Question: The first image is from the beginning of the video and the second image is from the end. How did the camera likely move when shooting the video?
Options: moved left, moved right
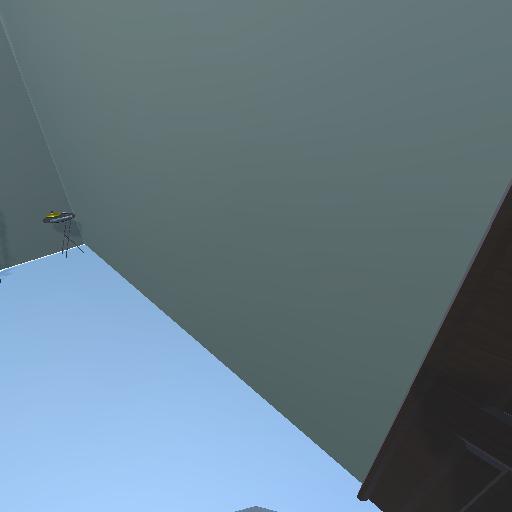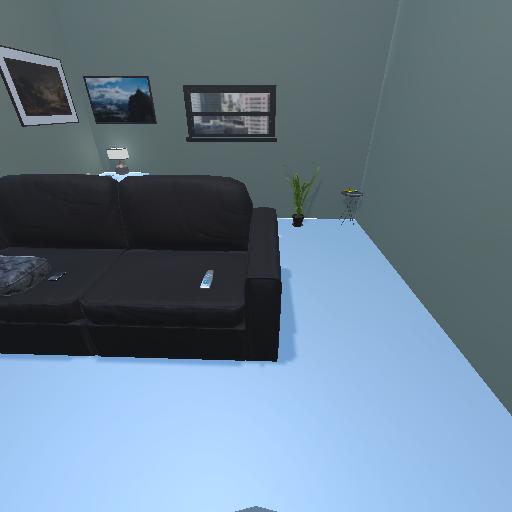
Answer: moved left